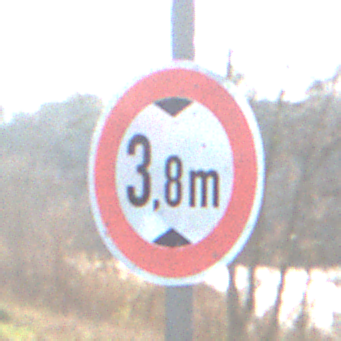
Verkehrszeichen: TatsaechlicheHoehe
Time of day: MorningAfternoon
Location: Outdoor (Nature)
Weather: PartlyCloudy
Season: NotSpecified
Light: Natural